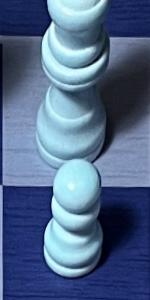
Label: Pawn_White